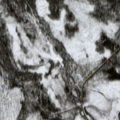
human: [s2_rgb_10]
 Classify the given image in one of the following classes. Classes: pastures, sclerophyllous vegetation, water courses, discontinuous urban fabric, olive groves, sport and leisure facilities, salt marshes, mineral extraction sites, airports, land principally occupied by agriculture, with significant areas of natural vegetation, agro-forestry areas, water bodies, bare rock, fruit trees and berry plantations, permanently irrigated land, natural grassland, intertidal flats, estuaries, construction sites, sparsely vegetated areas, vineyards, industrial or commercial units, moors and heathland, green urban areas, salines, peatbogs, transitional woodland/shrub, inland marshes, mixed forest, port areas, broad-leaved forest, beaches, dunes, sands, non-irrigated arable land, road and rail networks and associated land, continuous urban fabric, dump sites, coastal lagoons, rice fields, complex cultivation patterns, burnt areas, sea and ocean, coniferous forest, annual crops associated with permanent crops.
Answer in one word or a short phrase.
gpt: coniferous forest, mixed forest, transitional woodland/shrub